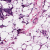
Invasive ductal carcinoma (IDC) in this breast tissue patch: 0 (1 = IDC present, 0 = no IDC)